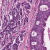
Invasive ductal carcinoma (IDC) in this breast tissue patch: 0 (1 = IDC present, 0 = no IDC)